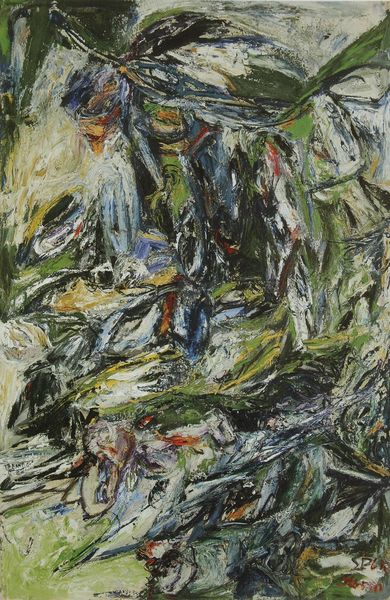
Künstler: Helmut Sturm
Standort: Düsseldorf/Mettmann
Institution: Besitz Galerie Christa Schübbe
Schlagwörter: blau, blätter, dunkel, mann, weiß, gelb, grün, bewegung, frau, grau, hell, kleid, schwarz, rot, anzug, bild, signatur, öl, pastos, kind, abstrakt, farben, modern, formen, linien, sturm, duktus, spitz, striche, foto, acryl, gebogen, pinselduktus, flecken, zacken, urwald, fahrer, ungegenständlich, informel, kantig, gestisch, umrahmen, acrül, ménschen